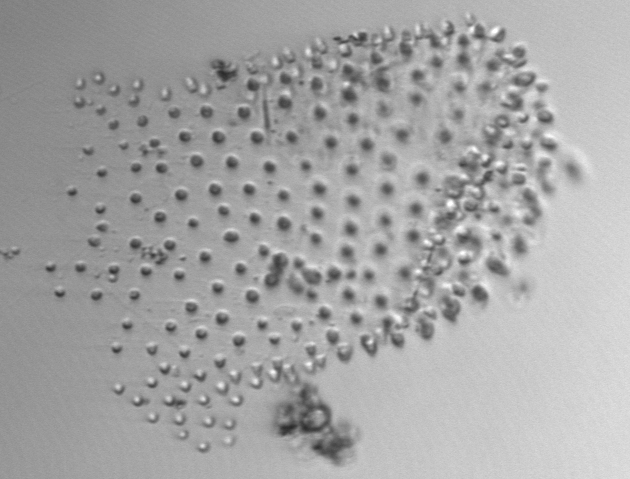
Label: Parvicorbicula_socialis